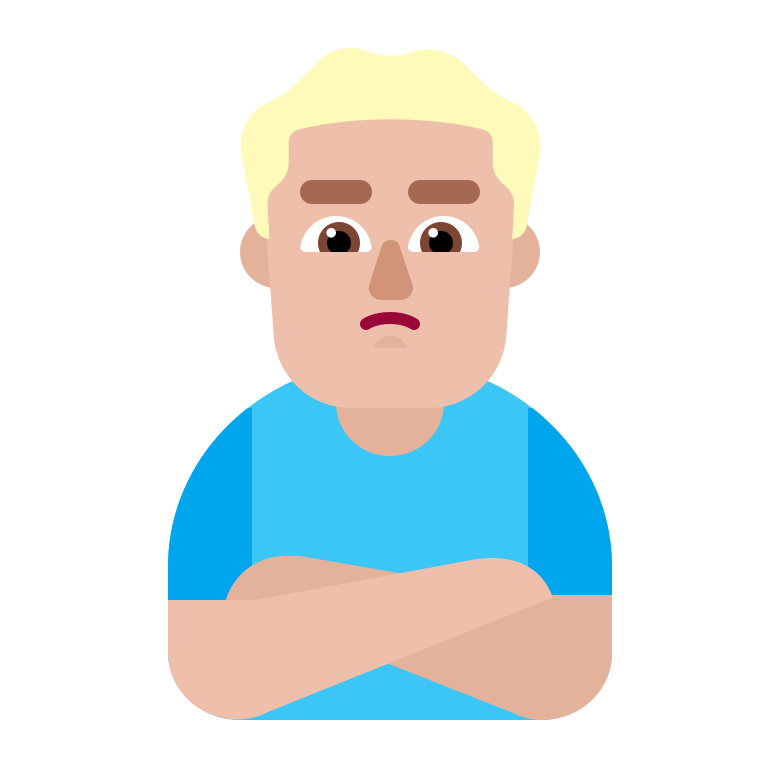
man pouting flat  light